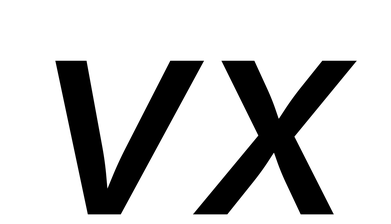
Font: Inter-Italic_Medium_Italic